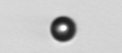
Label: bead